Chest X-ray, PA view. Patient: 39 years old, sex F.
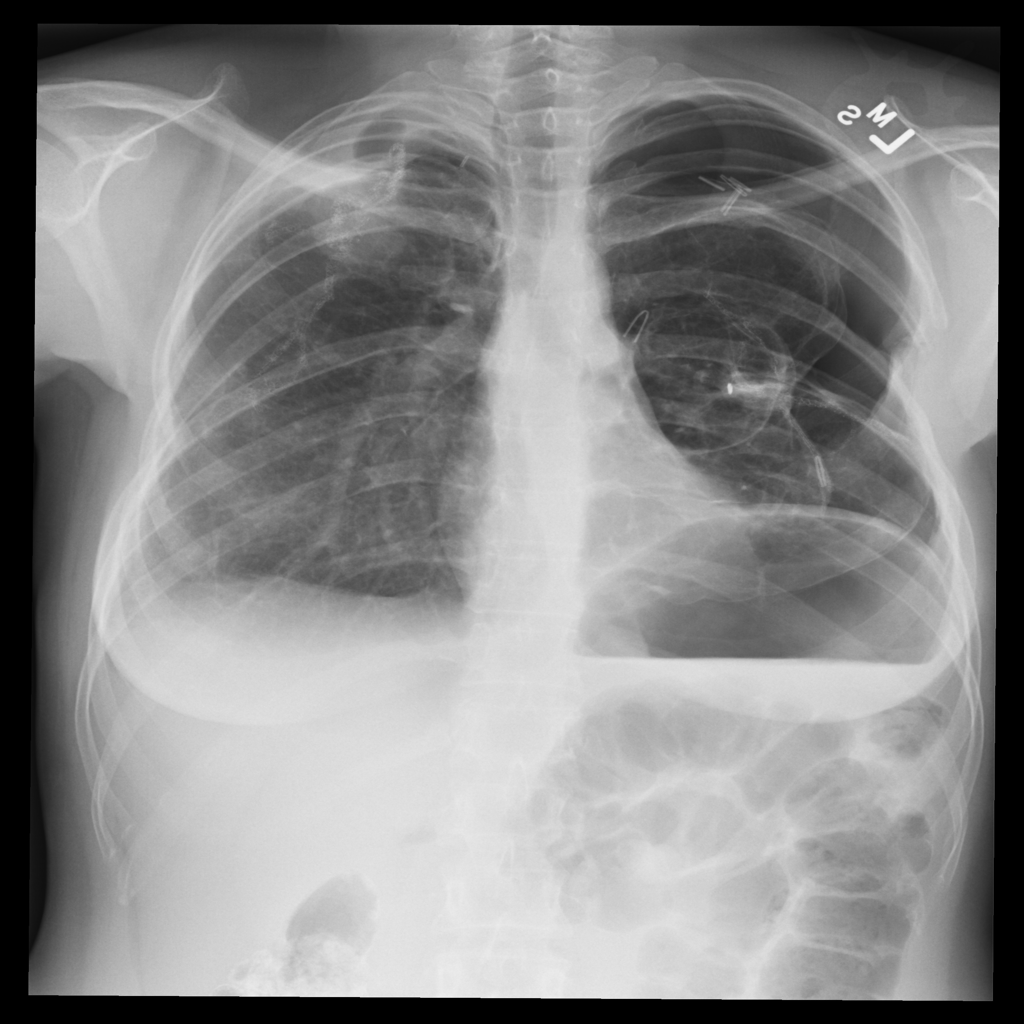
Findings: No Finding